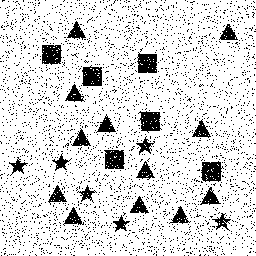
Squares: 6
Triangles: 12
Stars: 6
Total shapes: 24